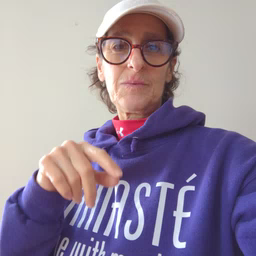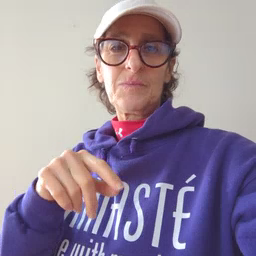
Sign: horse